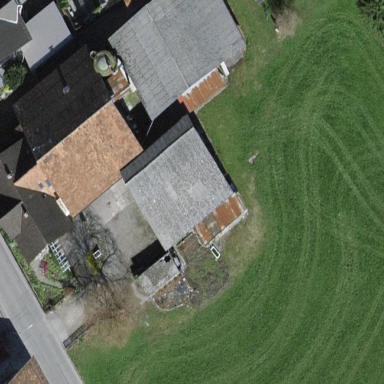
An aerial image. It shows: Stable.